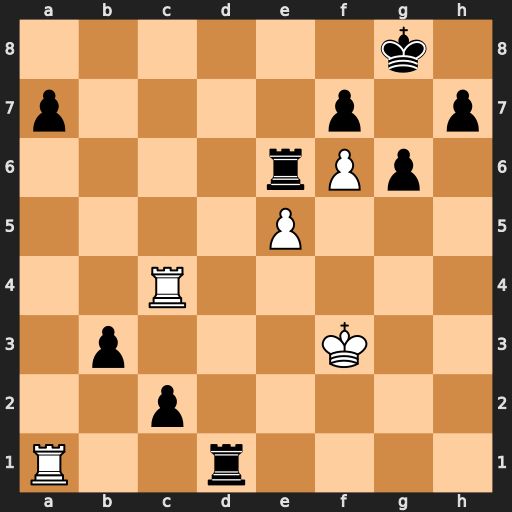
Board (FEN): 6k1/p4p1p/4rPp1/4P3/2R5/1p3K2/2p5/R2r4
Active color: w
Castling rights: -
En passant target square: -
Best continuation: Rc8+ Rd8 Rxd8+ Re8 Rxe8#